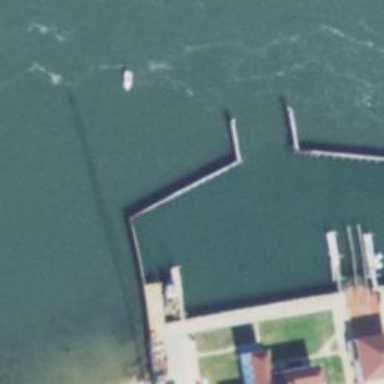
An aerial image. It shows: Breakwater structure.